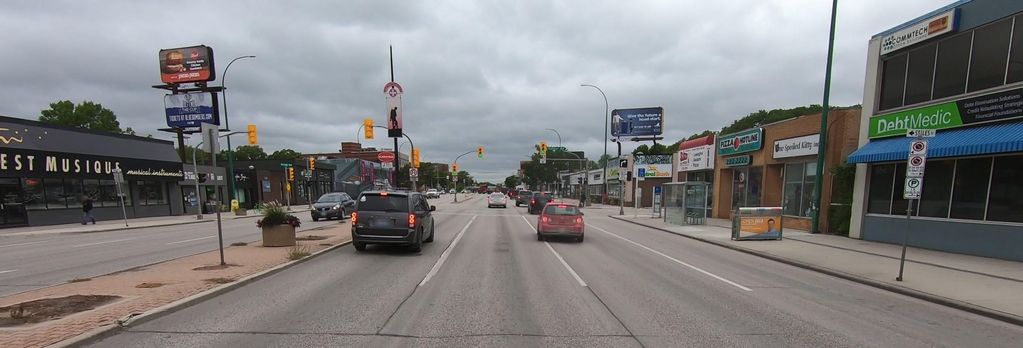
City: winnipeg